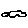
Label: car